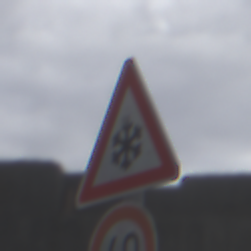
Verkehrszeichen: SchneeOderEisglaette
Zusatzzeichen unten: Geschwindigkeit60
Umgebung: Outdoor, Suburban
Tageszeit: Midday
Wetter: Overcast
Licht: Natural
Jahreszeit: NotSpecified
Kontrast: LowContrast